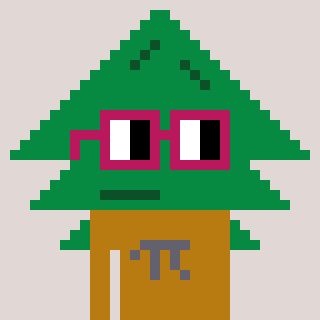
a pixel art character with square dark red glasses, a fir-shaped head and a gold-colored body on a warm background